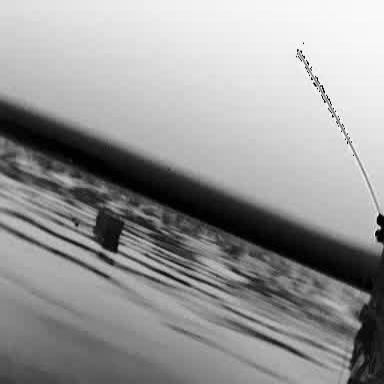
There is a fishing_boat in the infrared image.